Question: I am creating Windows Store App. I use callisto library for create flyout in settings. I have problem with styling buttons. When I mouse over the background and font becomes white...
See the picture (mouse is over second button):
This is my XAML file:
'''
<UserControl
x:Class="Pomidoro.PomidoroUserControl"
xmlns="http://schemas.microsoft.com/winfx/2006/xaml/presentation"
xmlns:x="http://schemas.microsoft.com/winfx/2006/xaml"
xmlns:local="using:Pomidoro"
xmlns:d="http://schemas.microsoft.com/expression/blend/2008"
xmlns:mc="http://schemas.openxmlformats.org/markup-compatibility/2006"
mc:Ignorable="d"
d:DesignHeight="300"
d:DesignWidth="400">
<Grid>
<StackPanel x:Name="FlyoutContent">
<Button
Name="ChoosePomidoroButton"
Click="ChoosePomidoroButton_Click"
Content="Choose pomidoro image..."
Background="LightGray"
Foreground="Black"
BorderBrush="Black"
/>
<Button
Name="DefaultPomidoroButton"
Click="DefaultPomidoroButton_Click"
Content="Set default pomidoro image"
Background="LightGray"
Foreground="Black"
BorderBrush="Black"
/>
</StackPanel>
</Grid>
'''
And this is how I create flyout in App.xaml.cs:
'''
// Add an Pomidoro settings
var pomidoro = new SettingsCommand("pomidoro", "Pomidoro image", (handler) =>
{
var settings = new SettingsFlyout();
settings.Content = new PomidoroUserControl();
settings.HeaderText = "Pomidoro";
settings.IsOpen = true;
});
args.Request.ApplicationCommands.Add(pomidoro);
'''
When I tried use default styles...
'''
<Button
Name="DefaultPomidoroButton"
Click="DefaultPomidoroButton_Click"
Content="Set default pomidoro image"
/>
'''
...background, border and foreground was white...and user was unable to see anything.
What should I do to apply default style to have gray button (as it is in many apps in Store)?
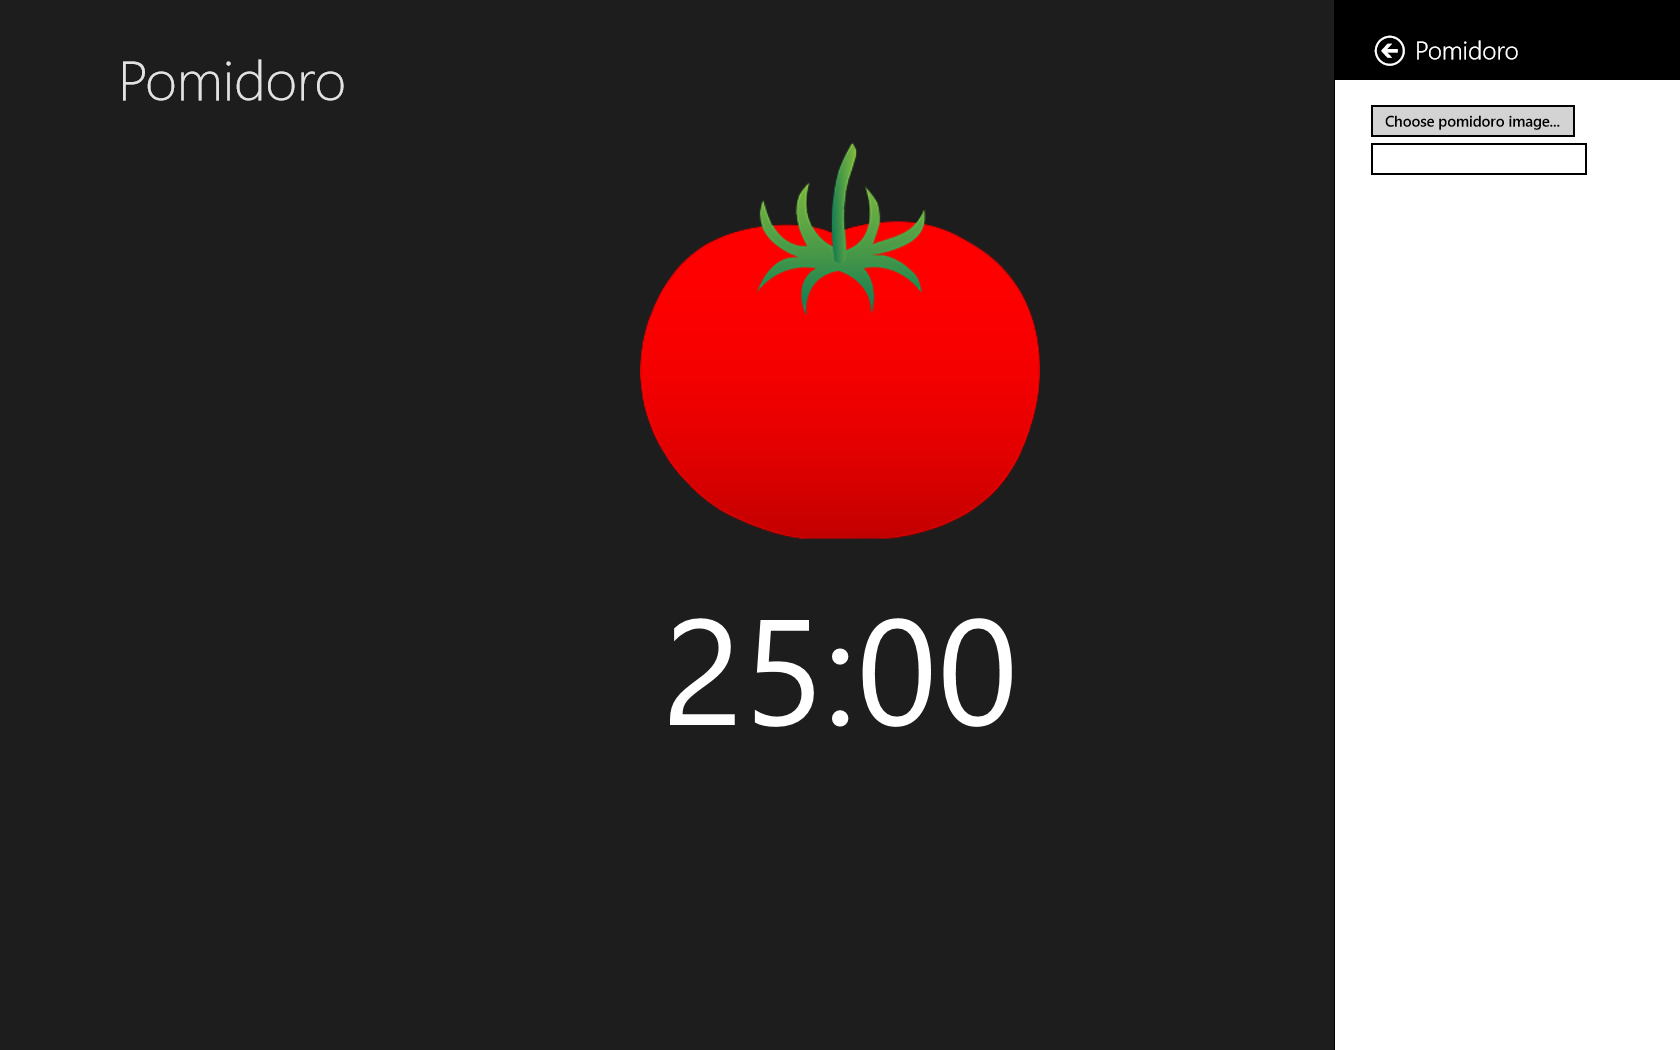
Answer: The problem is that the default button style uses a white foreground and border brush, and a transparent background brush when your application is using the dark theme. On a Page, the default button style looks just fine:

On the content pane of the Callisto SettingsFlyout, however, the button is invisible, because the content pane's Background is white. You must have noticed this since you're setting the Foreground and Background properties of the button manually in your UserControl.
A solution is to define a new style for buttons on the SettingsFlyout, working off of the default button template to do so. The default styles are located here on an 64-bit machine:
'''
C:\Program Files (x86)\Windows Kits\8.0\Include\WinRT\Xaml\Design
'''
I found the default style for the Button control in 'default.xaml' in this folder.
First, I copied over this default style into a new resource dictionary. I set up App.xaml to reference this new resource dictionary like this:
'''
<!-- Add this line to your MergedDictionaries in App.xaml -->
<ResourceDictionary Source="FlyoutResources.xaml"/>
'''
With a bit of work, I tweaked the copied-over default button style and gave it an unique key. Here is the example:
'''
<!-- contents of FlyoutResources.xaml -->
<ResourceDictionary
xmlns="http://schemas.microsoft.com/winfx/2006/xaml/presentation"
xmlns:x="http://schemas.microsoft.com/winfx/2006/xaml"
xmlns:local="using:App1">
<ResourceDictionary.ThemeDictionaries>
<ResourceDictionary x:Key="Default">
<SolidColorBrush x:Key="FlyoutButtonForeground">#FF000000</SolidColorBrush>
<SolidColorBrush x:Key="FlyoutButtonBackground">#FFD3D3D3</SolidColorBrush>
<SolidColorBrush x:Key="FlyoutButtonBorder">#FF000000</SolidColorBrush>
<SolidColorBrush x:Key="FlyoutButtonPointerOverBackgroundThemeBrush" Color="#21D3D3D3" />
<SolidColorBrush x:Key="FlyoutButtonPointerOverForegroundThemeBrush" Color="#FF000000" />
<SolidColorBrush x:Key="FlyoutButtonPressedBackgroundThemeBrush" Color="#FFFFFFFF" />
<SolidColorBrush x:Key="FlyoutButtonPressedForegroundThemeBrush" Color="#FF000000" />
<SolidColorBrush x:Key="FlyoutButtonDisabledBackgroundThemeBrush" Color="#FFD3D3D3" />
<SolidColorBrush x:Key="FlyoutButtonDisabledBorderThemeBrush" Color="#66000000" />
<SolidColorBrush x:Key="FlyoutButtonDisabledForegroundThemeBrush" Color="#66000000" />
</ResourceDictionary>
</ResourceDictionary.ThemeDictionaries>
<Style TargetType="Button" x:Key="flyoutButton">
<Setter Property="Background" Value="{StaticResource FlyoutButtonBackground}" />
<Setter Property="Foreground" Value="{StaticResource FlyoutButtonForeground}"/>
<Setter Property="BorderBrush" Value="{StaticResource FlyoutButtonBorder}" />
<Setter Property="BorderThickness" Value="{StaticResource ButtonBorderThemeThickness}" />
<Setter Property="Padding" Value="12,4,12,4" />
<Setter Property="HorizontalAlignment" Value="Left" />
<Setter Property="VerticalAlignment" Value="Center" />
<Setter Property="FontFamily" Value="{StaticResource ContentControlThemeFontFamily}" />
<Setter Property="FontWeight" Value="SemiBold" />
<Setter Property="FontSize" Value="{StaticResource ControlContentThemeFontSize}" />
<Setter Property="Template">
<Setter.Value>
<ControlTemplate TargetType="Button">
<Grid>
<VisualStateManager.VisualStateGroups>
<VisualStateGroup x:Name="CommonStates">
<VisualState x:Name="Normal" />
<VisualState x:Name="PointerOver">
<Storyboard>
<ObjectAnimationUsingKeyFrames Storyboard.TargetName="Border"
Storyboard.TargetProperty="Background">
<DiscreteObjectKeyFrame KeyTime="0" Value="{StaticResource FlyoutButtonPointerOverBackgroundThemeBrush}" />
</ObjectAnimationUsingKeyFrames>
<ObjectAnimationUsingKeyFrames Storyboard.TargetName="ContentPresenter"
Storyboard.TargetProperty="Foreground">
<DiscreteObjectKeyFrame KeyTime="0" Value="{StaticResource FlyoutButtonPointerOverForegroundThemeBrush}" />
</ObjectAnimationUsingKeyFrames>
</Storyboard>
</VisualState>
<VisualState x:Name="Pressed">
<Storyboard>
<ObjectAnimationUsingKeyFrames Storyboard.TargetName="Border"
Storyboard.TargetProperty="Background">
<DiscreteObjectKeyFrame KeyTime="0" Value="{StaticResource FlyoutButtonPressedBackgroundThemeBrush}" />
</ObjectAnimationUsingKeyFrames>
<ObjectAnimationUsingKeyFrames Storyboard.TargetName="ContentPresenter"
Storyboard.TargetProperty="Foreground">
<DiscreteObjectKeyFrame KeyTime="0" Value="{StaticResource FlyoutButtonPressedForegroundThemeBrush}" />
</ObjectAnimationUsingKeyFrames>
</Storyboard>
</VisualState>
<VisualState x:Name="Disabled">
<Storyboard>
<ObjectAnimationUsingKeyFrames Storyboard.TargetName="Border"
Storyboard.TargetProperty="Background">
<DiscreteObjectKeyFrame KeyTime="0" Value="{StaticResource FlyoutButtonDisabledBackgroundThemeBrush}" />
</ObjectAnimationUsingKeyFrames>
<ObjectAnimationUsingKeyFrames Storyboard.TargetName="Border"
Storyboard.TargetProperty="BorderBrush">
<DiscreteObjectKeyFrame KeyTime="0" Value="{StaticResource FlyoutButtonDisabledBorderThemeBrush}" />
</ObjectAnimationUsingKeyFrames>
<ObjectAnimationUsingKeyFrames Storyboard.TargetName="ContentPresenter"
Storyboard.TargetProperty="Foreground">
<DiscreteObjectKeyFrame KeyTime="0" Value="{StaticResource FlyoutButtonDisabledForegroundThemeBrush}" />
</ObjectAnimationUsingKeyFrames>
</Storyboard>
</VisualState>
</VisualStateGroup>
<VisualStateGroup x:Name="FocusStates">
<VisualState x:Name="Focused">
<Storyboard>
<DoubleAnimation Storyboard.TargetName="FocusVisualWhite"
Storyboard.TargetProperty="Opacity"
To="1"
Duration="0" />
<DoubleAnimation Storyboard.TargetName="FocusVisualBlack"
Storyboard.TargetProperty="Opacity"
To="1"
Duration="0" />
</Storyboard>
</VisualState>
<VisualState x:Name="Unfocused" />
<VisualState x:Name="PointerFocused" />
</VisualStateGroup>
</VisualStateManager.VisualStateGroups>
<Border x:Name="Border"
Background="{TemplateBinding Background}"
BorderBrush="{TemplateBinding BorderBrush}"
BorderThickness="{TemplateBinding BorderThickness}"
Margin="3">
<ContentPresenter x:Name="ContentPresenter"
Content="{TemplateBinding Content}"
ContentTransitions="{TemplateBinding ContentTransitions}"
ContentTemplate="{TemplateBinding ContentTemplate}"
Margin="{TemplateBinding Padding}"
HorizontalAlignment="{TemplateBinding HorizontalContentAlignment}"
VerticalAlignment="{TemplateBinding VerticalContentAlignment}" />
</Border>
<Rectangle x:Name="FocusVisualWhite"
IsHitTestVisible="False"
Stroke="{StaticResource FocusVisualWhiteStrokeThemeBrush}"
StrokeEndLineCap="Square"
StrokeDashArray="1,1"
Opacity="0"
StrokeDashOffset="1.5" />
<Rectangle x:Name="FocusVisualBlack"
IsHitTestVisible="False"
Stroke="{StaticResource FocusVisualBlackStrokeThemeBrush}"
StrokeEndLineCap="Square"
StrokeDashArray="1,1"
Opacity="0"
StrokeDashOffset="0.5" />
</Grid>
</ControlTemplate>
</Setter.Value>
</Setter>
</Style>
</ResourceDictionary>
'''
The last step is to set that style on your XAML Button definitions:
'''
<Button
Name="ChoosePomidoroButton"
Content="Choose pomidoro image..."
Style="{StaticResource flyoutButton}"
/>
<!-- etc. -->
'''
And here is how it looks (middle button is in the hover state):